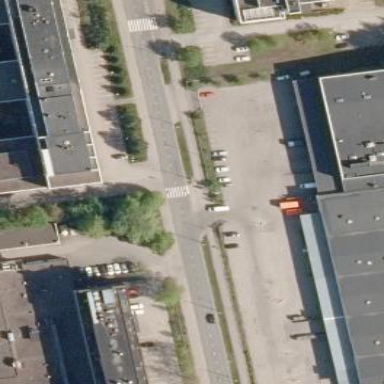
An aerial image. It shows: Parking area with surface.